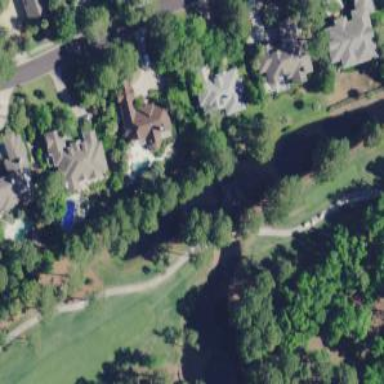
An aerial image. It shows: Path designated for golf carts.